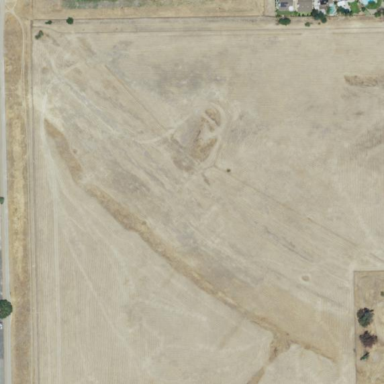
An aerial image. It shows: Fence surrounding vacant or disturbed grassland area.